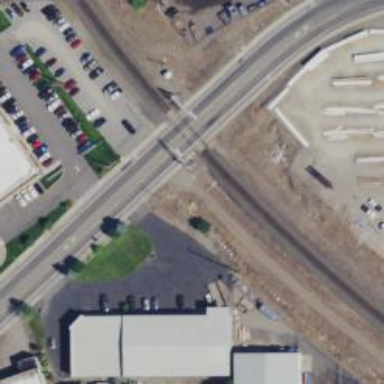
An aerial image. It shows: Level crossing with lights at railway intersection.